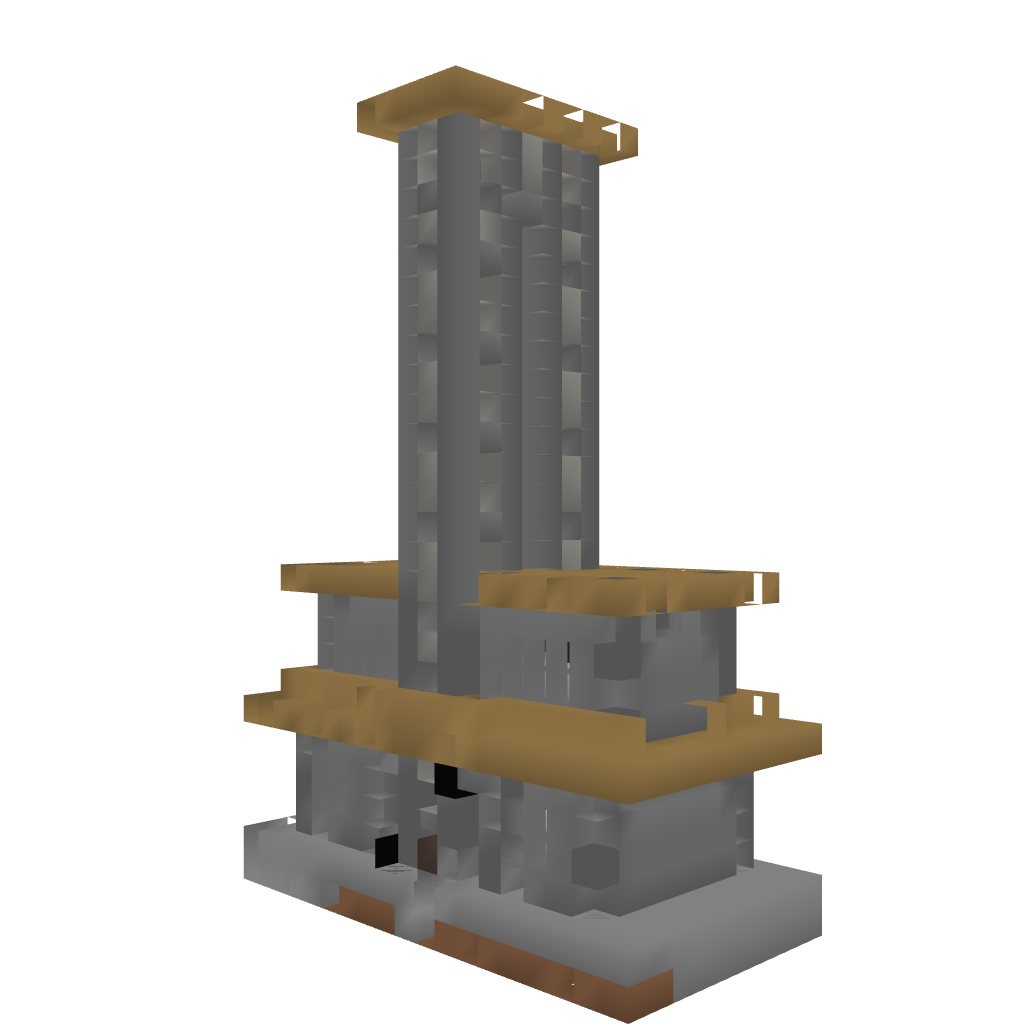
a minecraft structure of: Iron Arrow